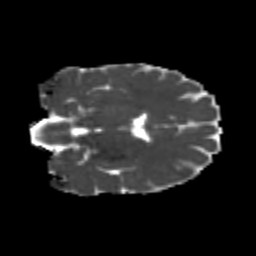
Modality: MD
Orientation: coronal
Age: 25
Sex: female
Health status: healthy
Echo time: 0.074 s